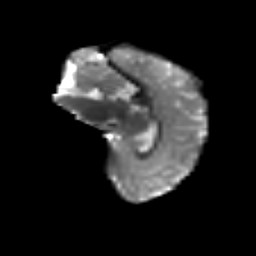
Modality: T2w
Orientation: sagittal
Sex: male
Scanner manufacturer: siemens
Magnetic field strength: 3 T
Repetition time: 5 s
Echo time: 0.071 s